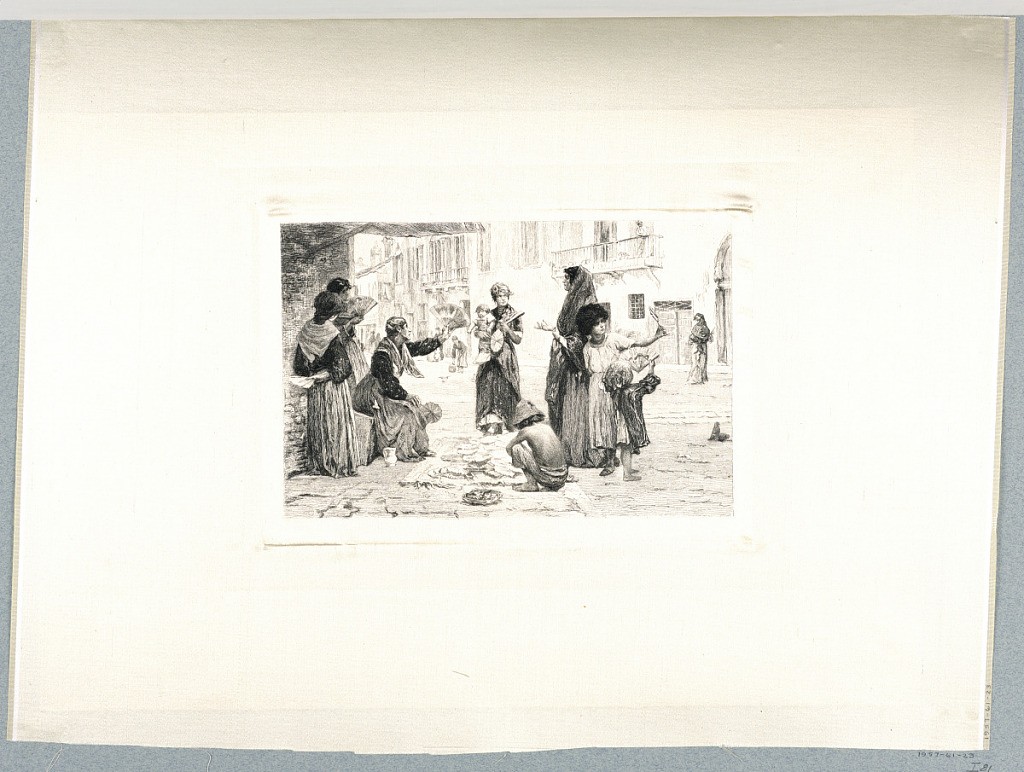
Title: La Marchande d'Eventails
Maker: Wilhelm Wörnle, Austrian, 1849 - 1916
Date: ca. 1880
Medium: Etching in dark brown ink on white satin
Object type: Print
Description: In a Spanish square a group of peasants inspect fans offered by a saleswoman who sits near her wares, spread out on the ground before her. A bare-backed urchin crouches in the foreground.